Brain MRI, t1w sequence, axial 2D slice.
Patient: age 55, sex F, weight 75 kg, height 1.7 m
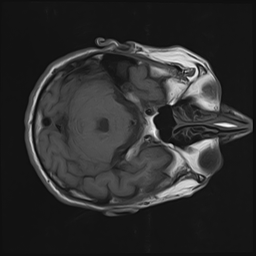